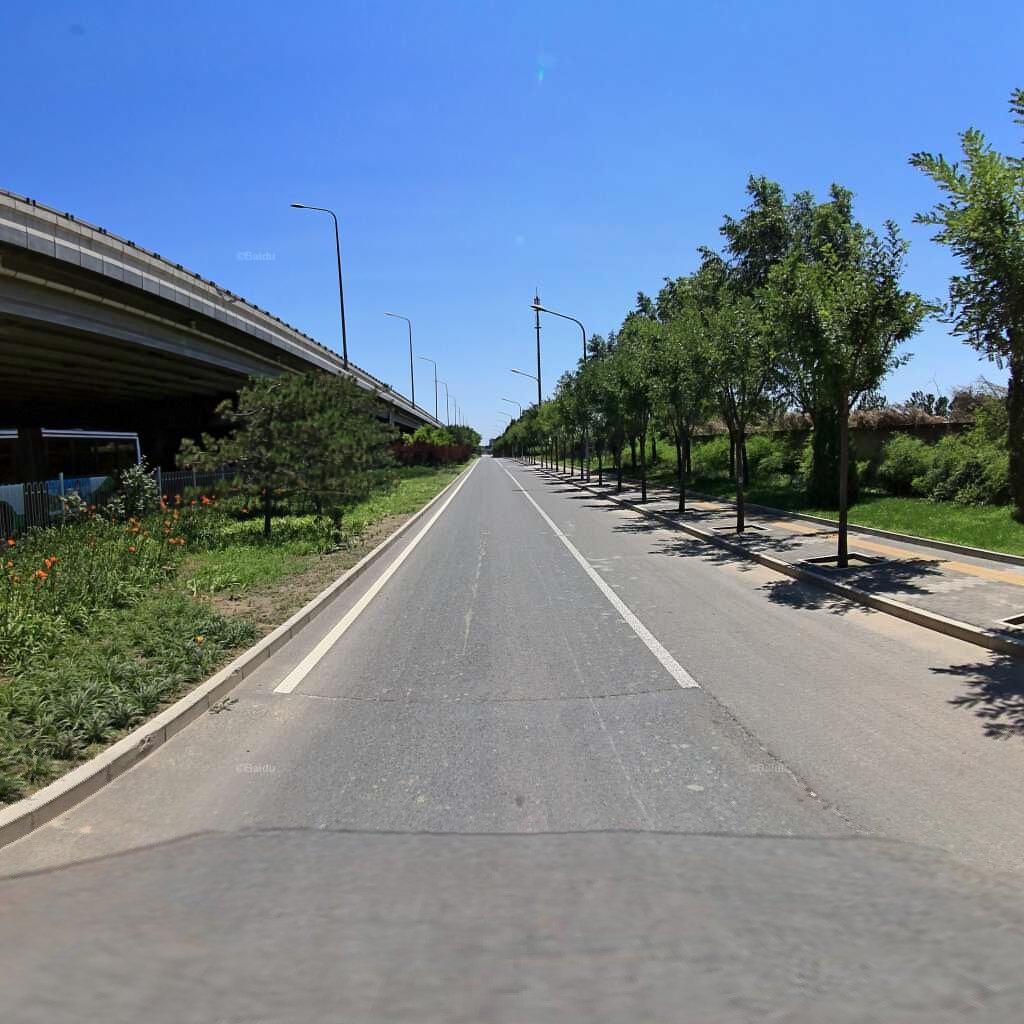
Region: Chaoyang
Road damage annotations: transverse crack, longitudinal crack